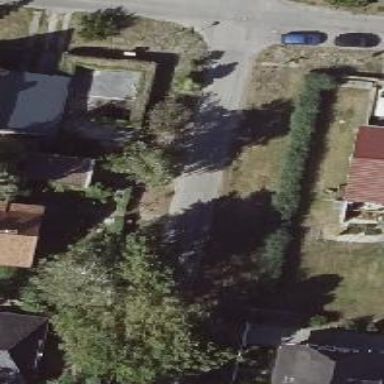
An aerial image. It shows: Avenue lined with deciduous broadleaved trees.